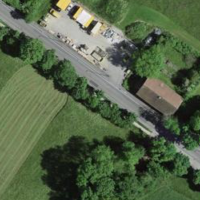
EUNIS habitat code: 25
Species observed at this site:
Apis mellifera